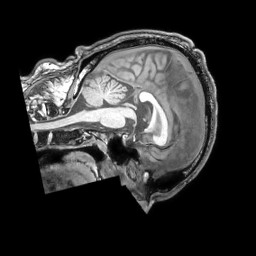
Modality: T1w
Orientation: sagittal
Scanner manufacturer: philips
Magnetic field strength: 3 T
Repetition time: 0.007 s
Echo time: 0.003501 s